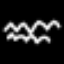
Label: squiggle